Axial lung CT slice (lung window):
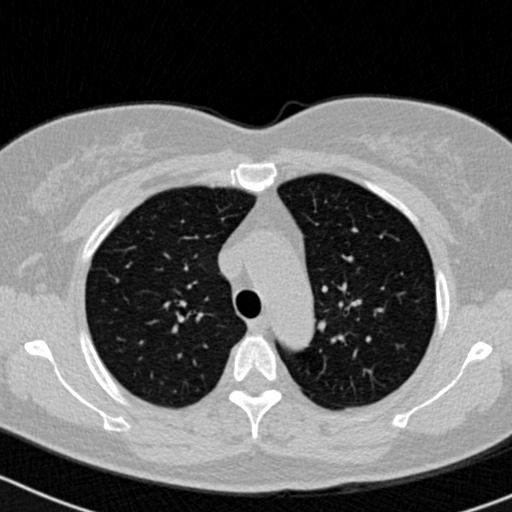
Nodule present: no